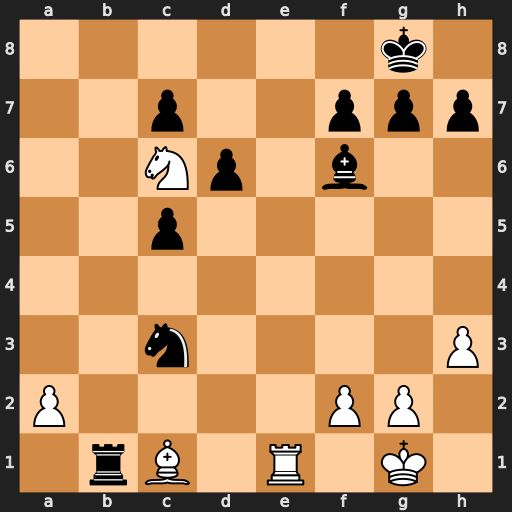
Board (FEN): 6k1/2p2ppp/2Np1b2/2p5/8/2n4P/P4PP1/1rB1R1K1
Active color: w
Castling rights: -
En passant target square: -
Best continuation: Re8#